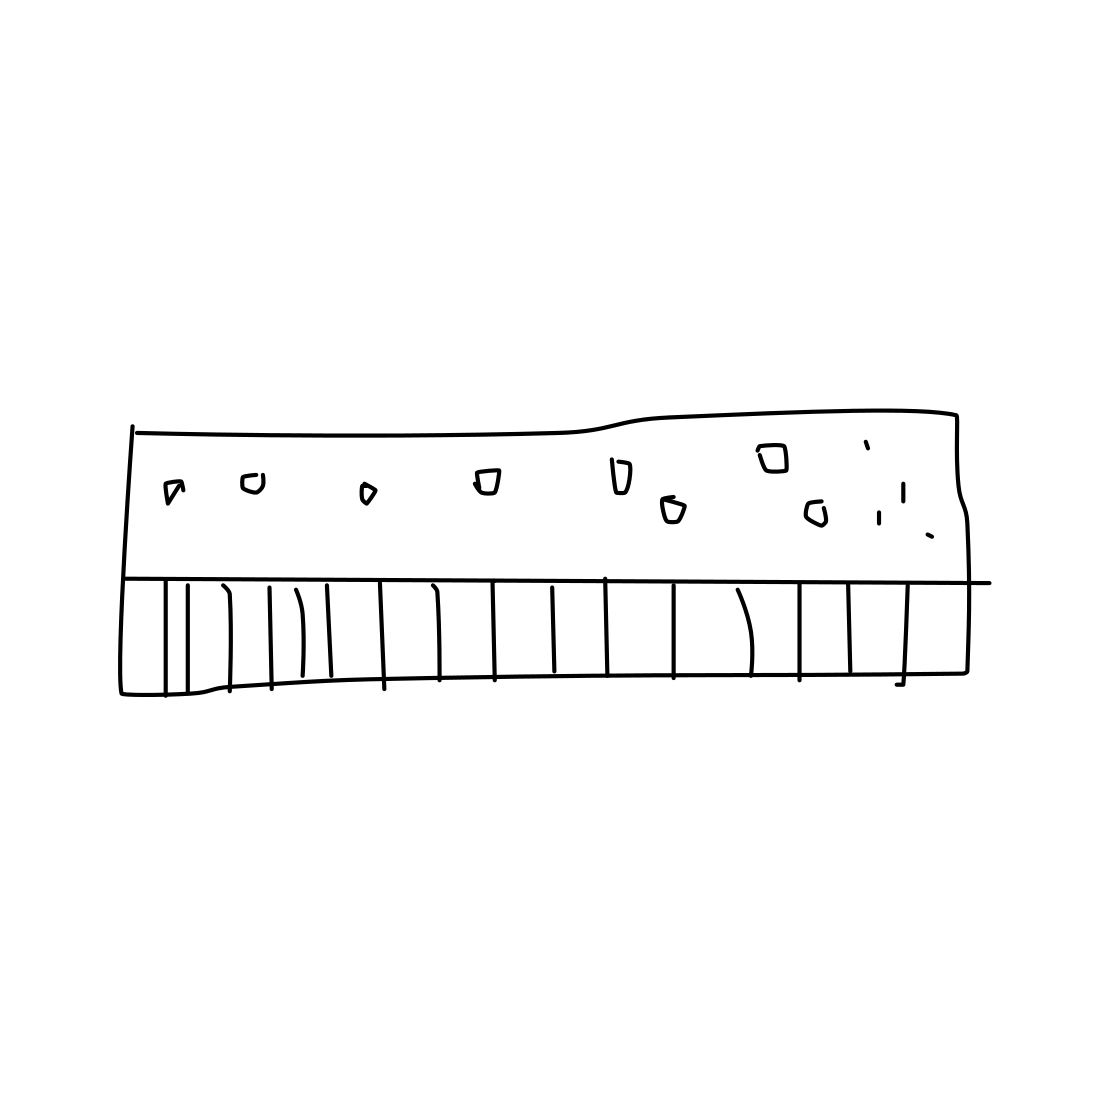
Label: piano